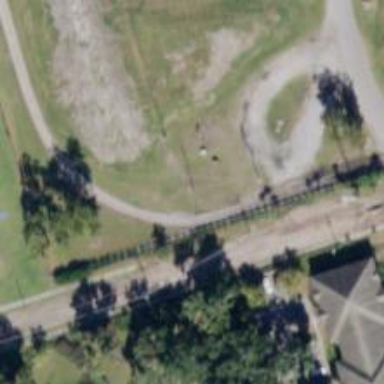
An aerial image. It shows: Abandoned spur railway.